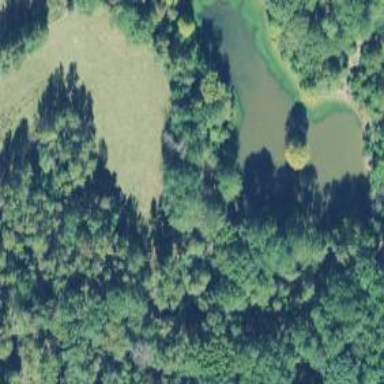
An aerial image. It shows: Serene pond surrounded by nature.